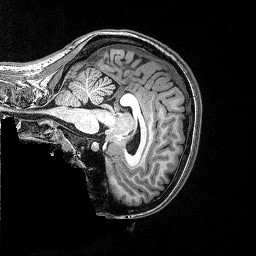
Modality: T1w
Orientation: sagittal
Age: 23
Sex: female
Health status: healthy
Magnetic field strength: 3 T
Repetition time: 2.53 s
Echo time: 0.00331 s